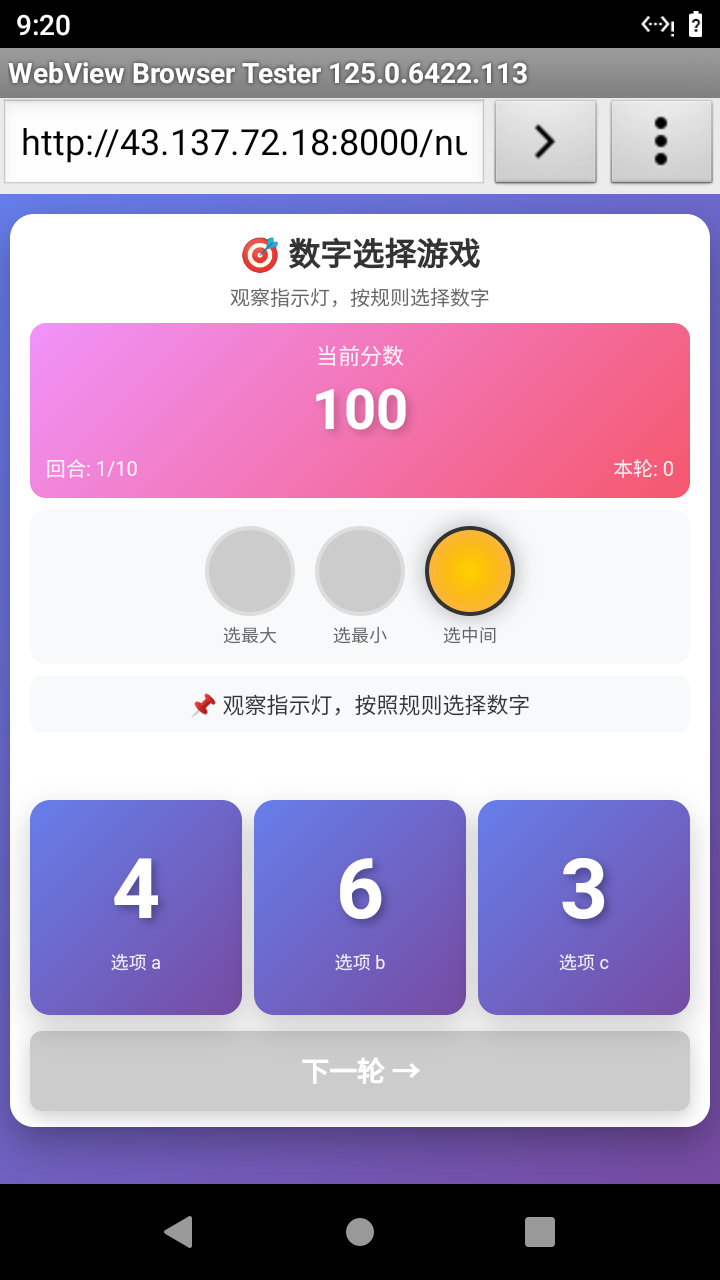

Select the correct number based on the traffic light color.
Answer: 0